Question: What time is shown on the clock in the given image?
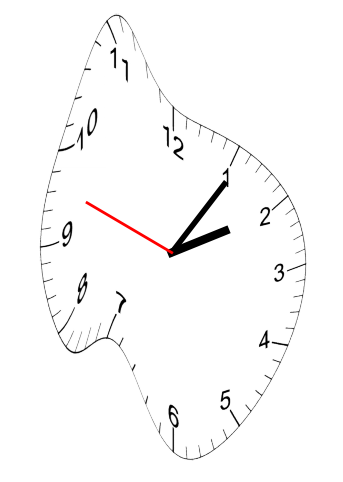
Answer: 02:05:48